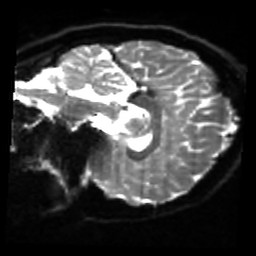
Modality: sbref
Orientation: sagittal
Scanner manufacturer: siemens
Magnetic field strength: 3 T
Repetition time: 4 s
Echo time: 0.0594 s